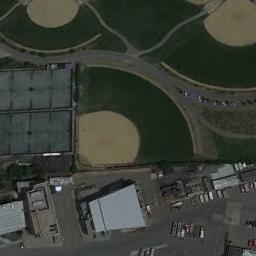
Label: baseball_diamond